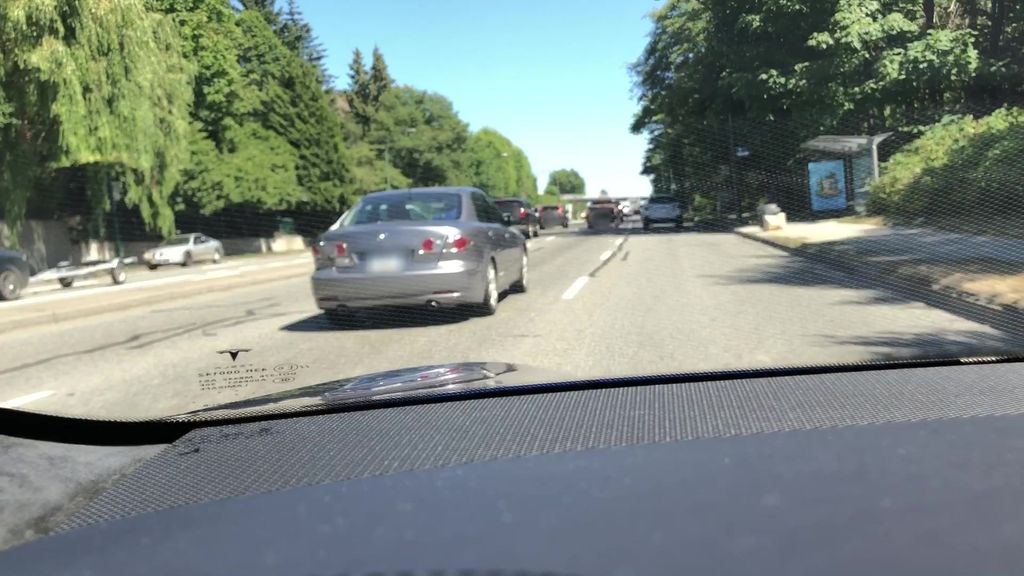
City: vancouver